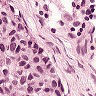
Metastatic tissue present: yes